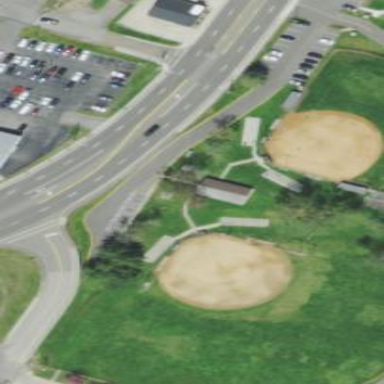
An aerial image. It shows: Baseball pitch for leisure land activities.